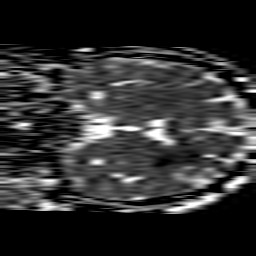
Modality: ADC
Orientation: coronal
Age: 67
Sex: male
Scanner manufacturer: philips
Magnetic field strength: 1.5 T
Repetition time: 3.538 s
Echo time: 0.09411 s